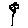
Label: flower